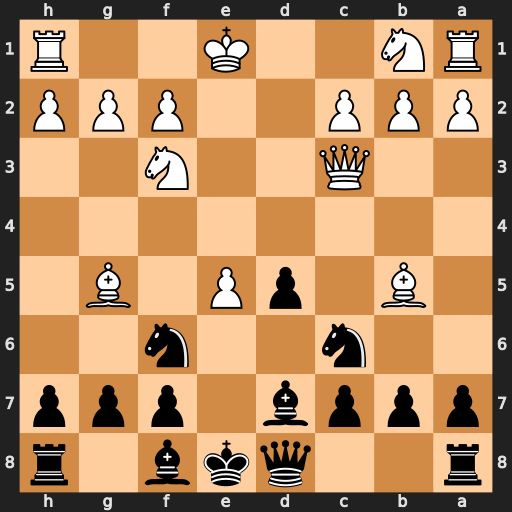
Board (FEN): r2qkb1r/pppb1ppp/2n2n2/1B1pP1B1/8/2Q2N2/PPP2PPP/RN2K2R
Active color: b
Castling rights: KQkq
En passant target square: -
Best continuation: Bb4 Bxc6 Bxc3+